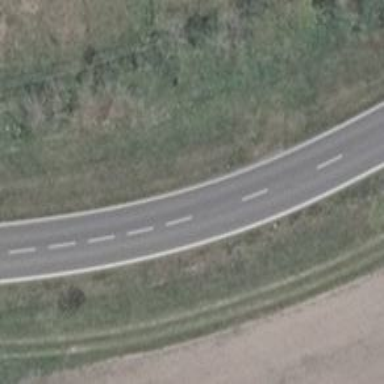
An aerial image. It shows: Secondary road with asphalt surface.